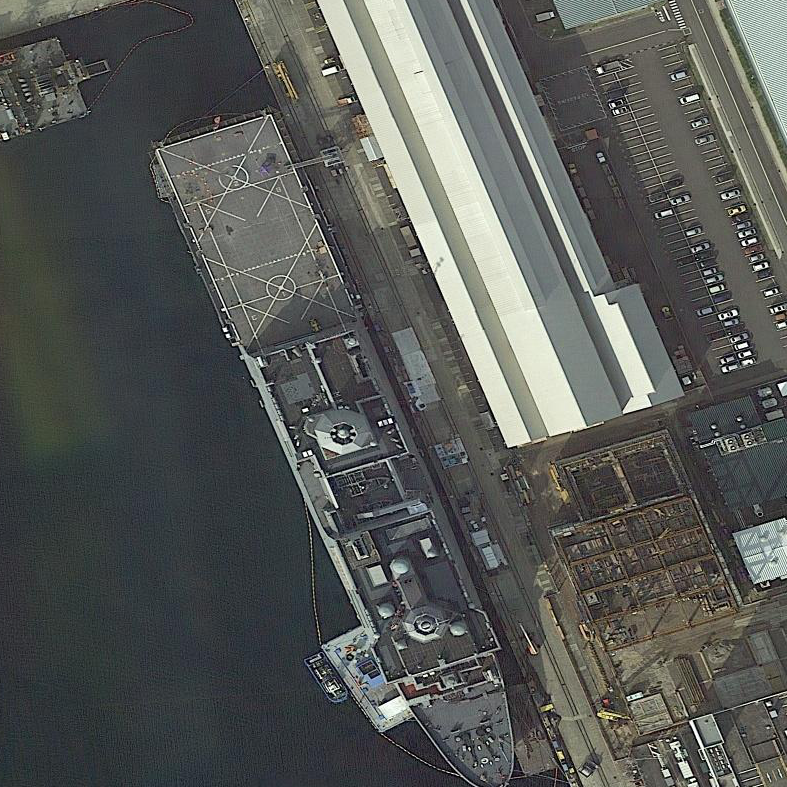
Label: San_Antonio-class_transport_dock